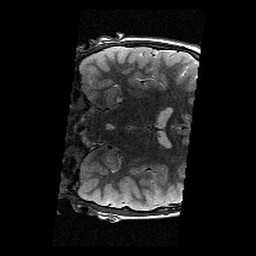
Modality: T2w
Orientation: coronal
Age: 10
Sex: male
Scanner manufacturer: siemens
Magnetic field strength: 3 T
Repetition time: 9.23 s
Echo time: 0.067 s